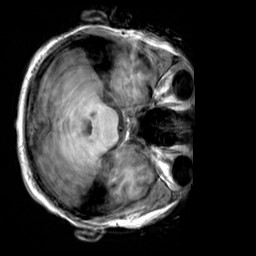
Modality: T1w
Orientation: axial
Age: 33
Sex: male
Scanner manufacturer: siemens
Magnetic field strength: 3 T
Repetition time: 2.3 s
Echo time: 0.00303 s